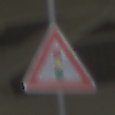
Verkehrszeichen: Lichtzeichenanlage
Umgebung: Outdoor, Urban
Tageszeit: Midday
Wetter: Overcast
Licht: Natural
Jahreszeit: NotSpecified
Kontrast: LowContrast